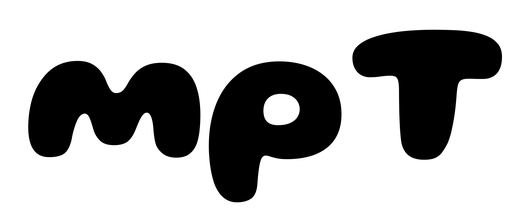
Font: Gluten_ExtraBold